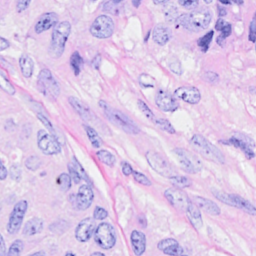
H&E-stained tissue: Breast